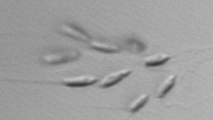
Label: Dinobryon